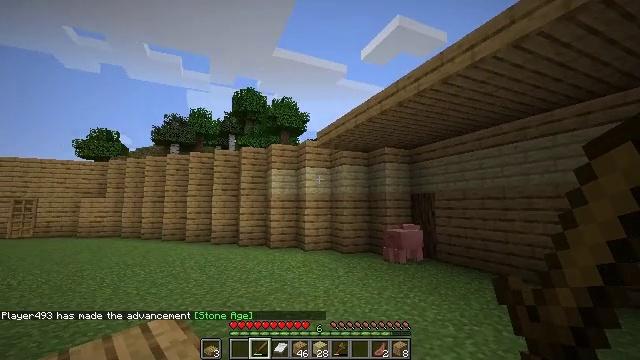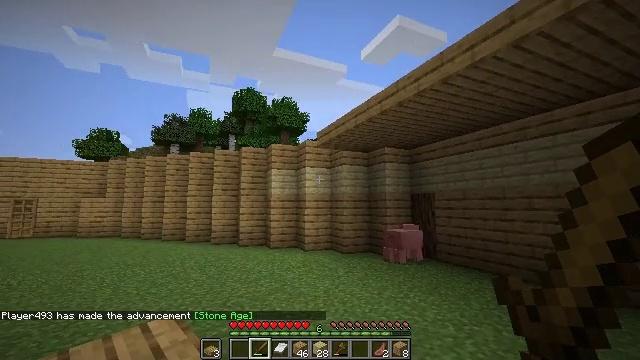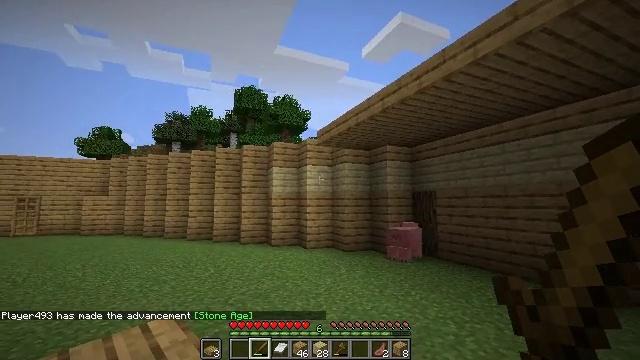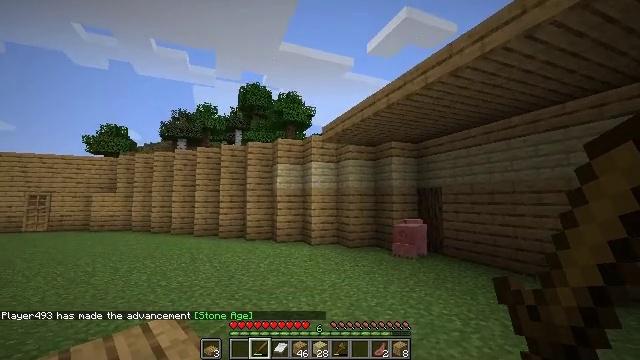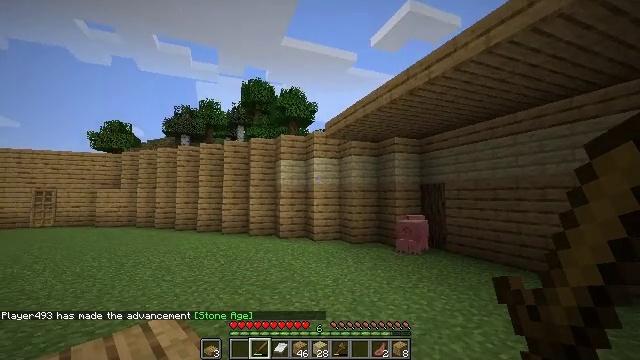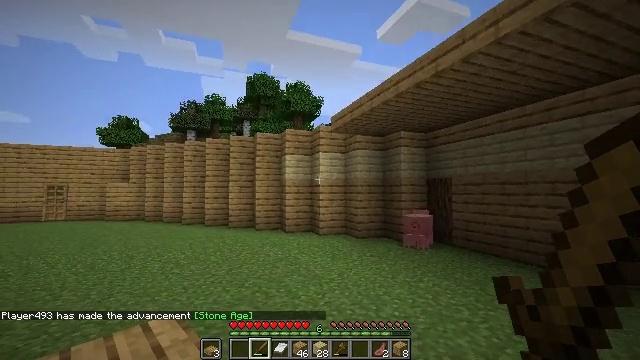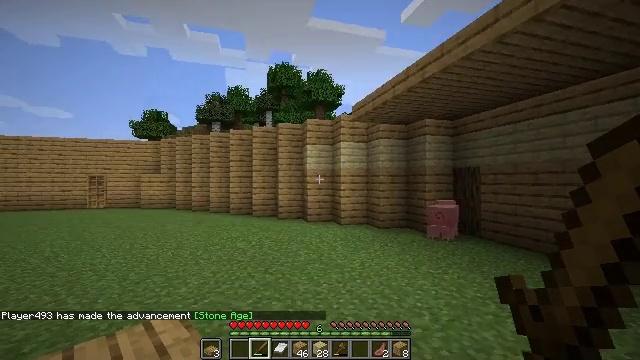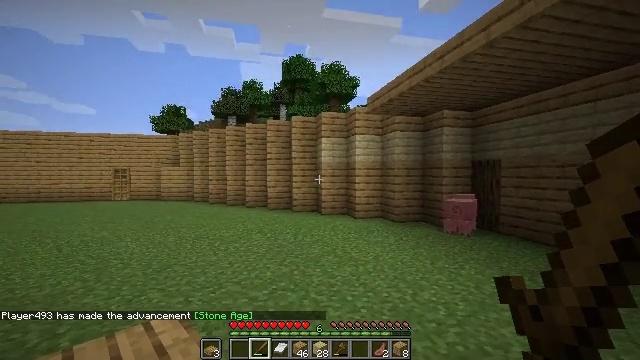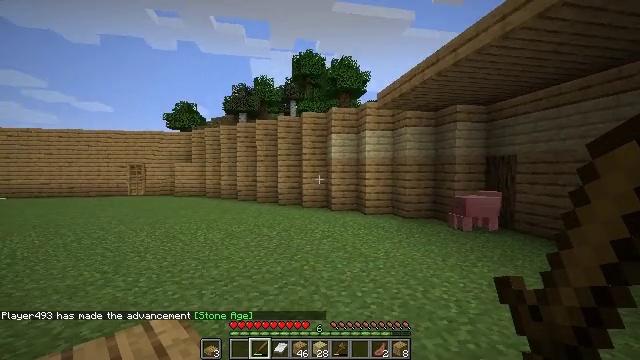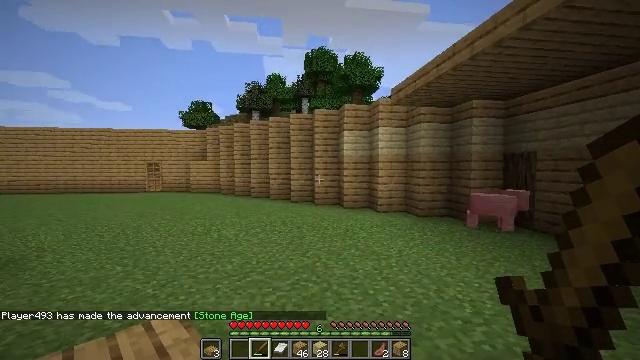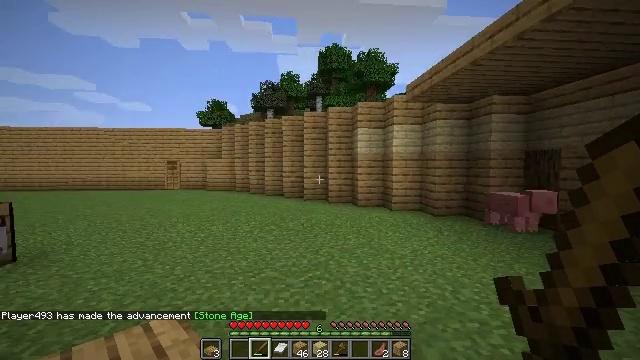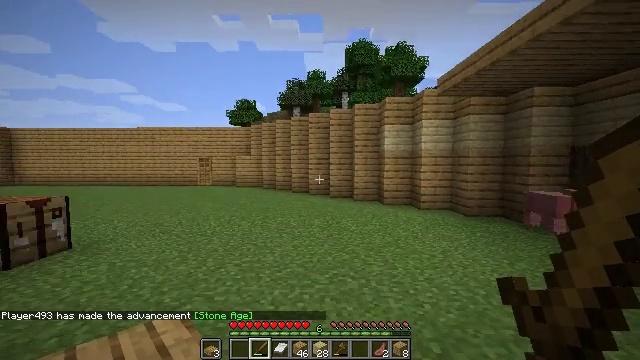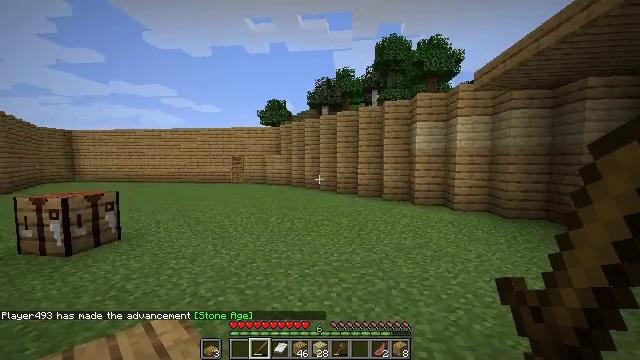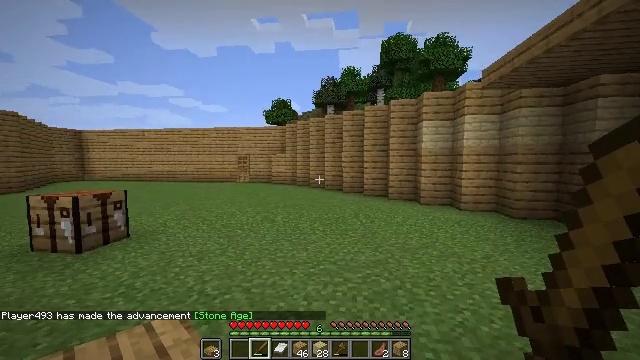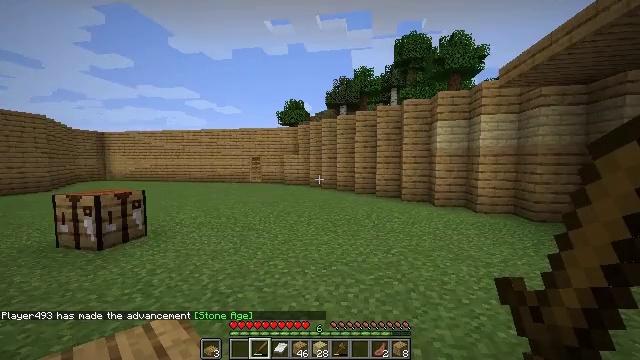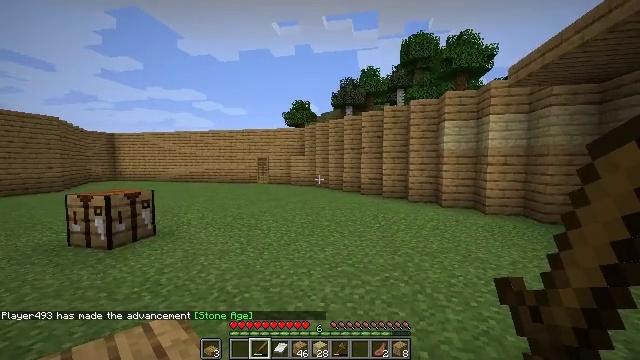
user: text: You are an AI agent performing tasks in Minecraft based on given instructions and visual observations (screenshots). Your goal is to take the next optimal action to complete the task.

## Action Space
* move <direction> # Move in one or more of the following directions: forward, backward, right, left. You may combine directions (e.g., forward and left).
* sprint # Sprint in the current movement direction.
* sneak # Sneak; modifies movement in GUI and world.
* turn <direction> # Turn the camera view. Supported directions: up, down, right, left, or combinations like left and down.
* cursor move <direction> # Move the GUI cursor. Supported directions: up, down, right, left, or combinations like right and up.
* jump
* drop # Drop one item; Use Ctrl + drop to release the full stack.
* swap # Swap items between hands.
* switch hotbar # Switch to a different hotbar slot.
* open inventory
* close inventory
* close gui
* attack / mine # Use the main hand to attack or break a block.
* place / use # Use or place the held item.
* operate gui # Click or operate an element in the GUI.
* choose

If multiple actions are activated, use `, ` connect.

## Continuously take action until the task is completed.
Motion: motion action
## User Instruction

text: Drop a wooden sword.
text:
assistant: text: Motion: no_op
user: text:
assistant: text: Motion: no_op
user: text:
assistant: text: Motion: turn left
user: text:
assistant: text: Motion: no_op
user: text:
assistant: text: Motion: turn left and down
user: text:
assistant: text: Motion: turn left and down
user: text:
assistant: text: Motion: turn left and down
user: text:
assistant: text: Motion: turn left
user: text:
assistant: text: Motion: turn left
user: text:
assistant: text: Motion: turn left
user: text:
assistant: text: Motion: turn left
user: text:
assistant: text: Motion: turn left
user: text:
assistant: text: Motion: turn left
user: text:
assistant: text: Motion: turn left
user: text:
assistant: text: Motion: turn left
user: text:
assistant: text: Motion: no_op
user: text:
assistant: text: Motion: turn left
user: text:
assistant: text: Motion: no_op
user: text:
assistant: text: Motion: no_op
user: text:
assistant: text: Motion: no_op
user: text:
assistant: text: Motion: no_op
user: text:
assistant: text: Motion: no_op
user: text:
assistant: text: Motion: no_op
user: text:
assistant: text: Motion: no_op
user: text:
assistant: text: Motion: no_op
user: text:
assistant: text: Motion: no_op
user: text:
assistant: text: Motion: no_op
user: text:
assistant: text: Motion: no_op
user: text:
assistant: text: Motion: no_op
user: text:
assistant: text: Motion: no_op